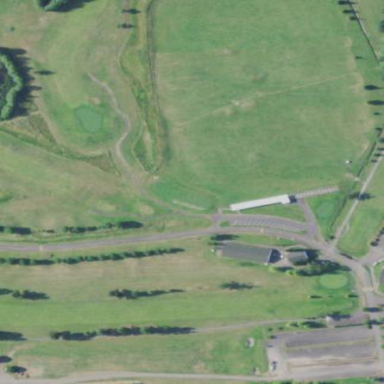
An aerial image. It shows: Grassy area designated as driving range for golf.